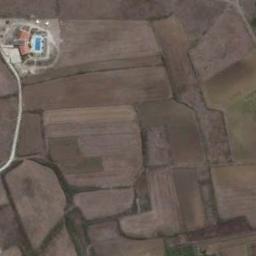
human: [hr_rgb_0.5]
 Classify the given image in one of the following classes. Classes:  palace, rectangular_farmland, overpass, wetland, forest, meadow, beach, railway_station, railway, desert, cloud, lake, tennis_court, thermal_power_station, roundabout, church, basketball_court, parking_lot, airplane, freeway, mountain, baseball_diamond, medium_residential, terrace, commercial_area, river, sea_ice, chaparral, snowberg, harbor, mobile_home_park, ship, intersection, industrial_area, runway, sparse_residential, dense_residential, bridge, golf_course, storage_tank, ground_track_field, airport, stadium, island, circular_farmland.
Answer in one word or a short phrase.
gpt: terrace